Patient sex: F
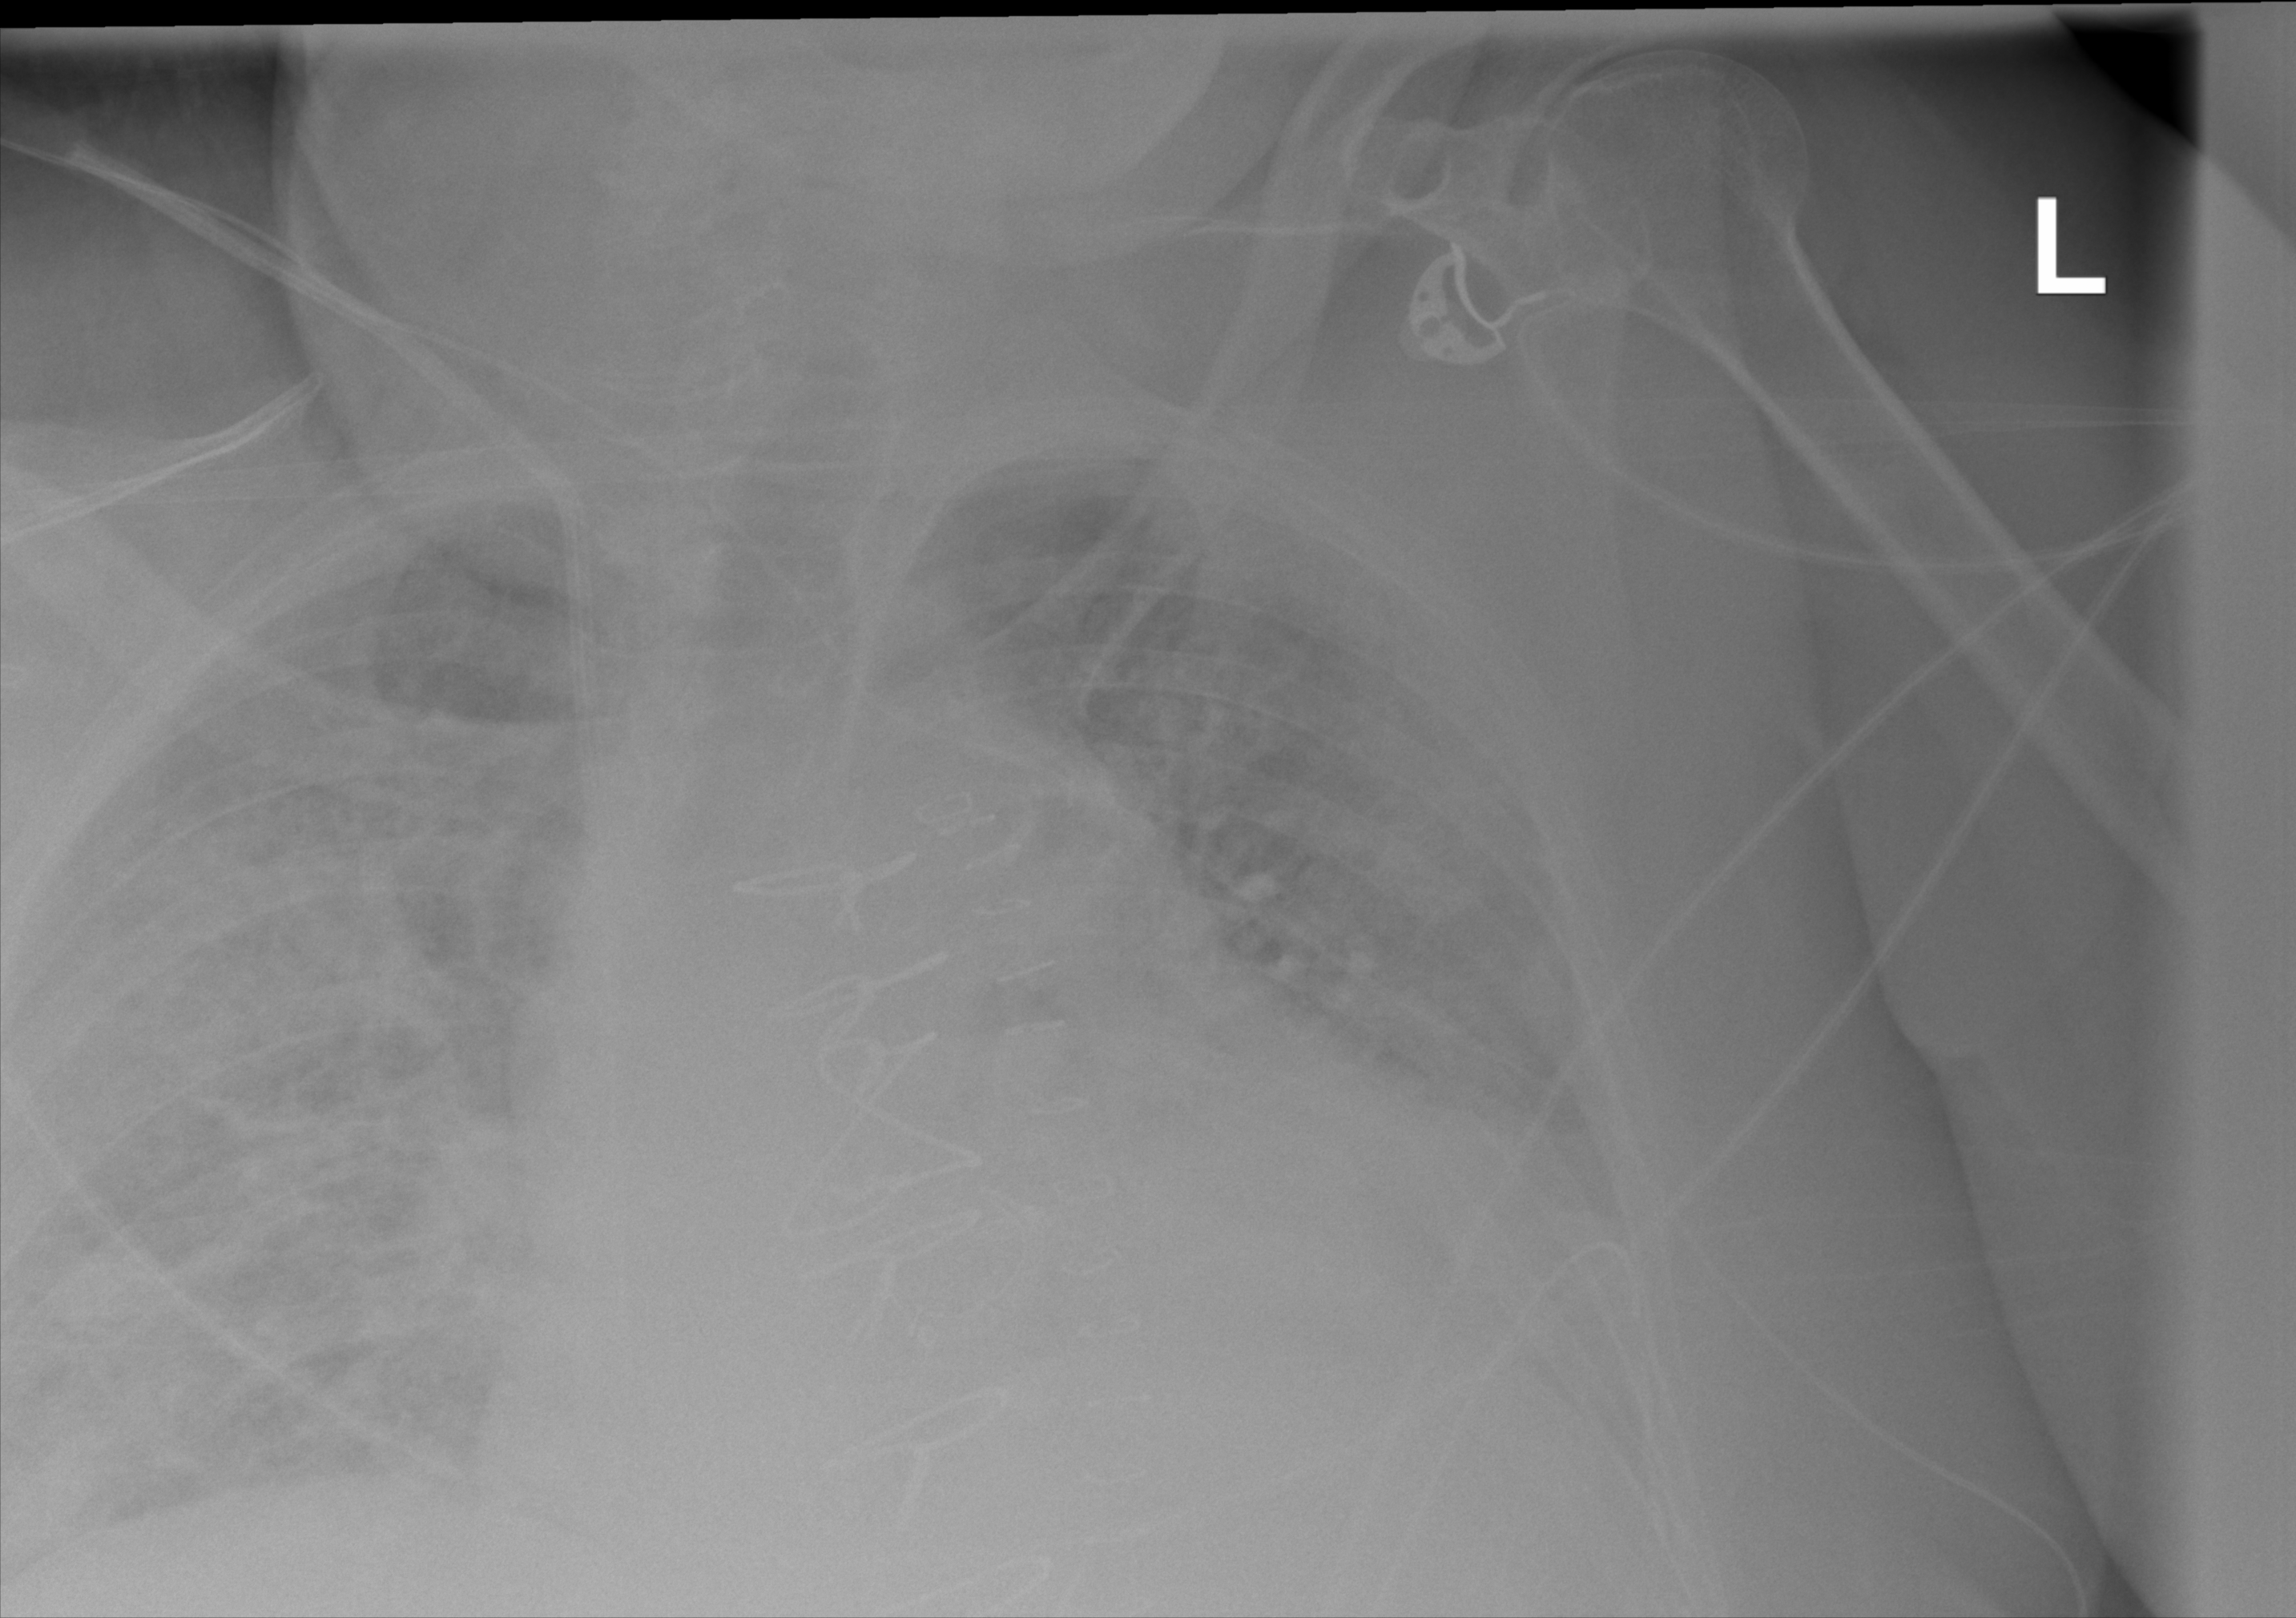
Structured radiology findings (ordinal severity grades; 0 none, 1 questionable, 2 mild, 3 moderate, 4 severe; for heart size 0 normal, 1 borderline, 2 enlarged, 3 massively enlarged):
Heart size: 2
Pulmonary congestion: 4
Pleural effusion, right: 0
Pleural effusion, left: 2
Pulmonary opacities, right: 3
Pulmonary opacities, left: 3
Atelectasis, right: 2
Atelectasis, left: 2